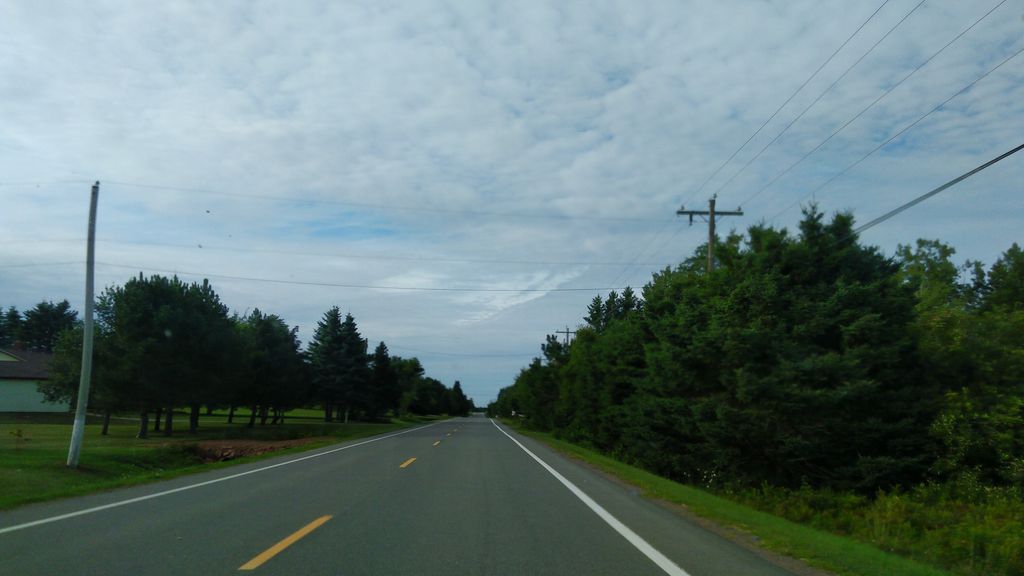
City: charlottetown